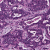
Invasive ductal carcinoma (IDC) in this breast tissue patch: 0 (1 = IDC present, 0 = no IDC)